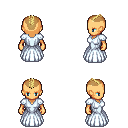
a pixel art fantasy rpg character, female body template, human, tanned skin, underdress, white pants, blonde short mohawk hairstyle, four views (front, back, left, right), 2x2 character sprite sheet, small pixel art, hard edges, no anti-aliasing